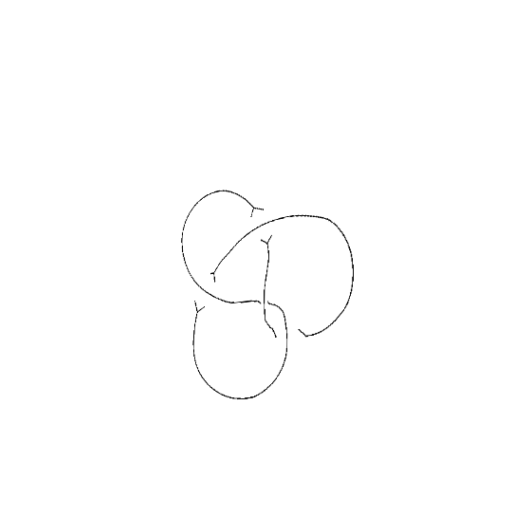
Crossing number: 4